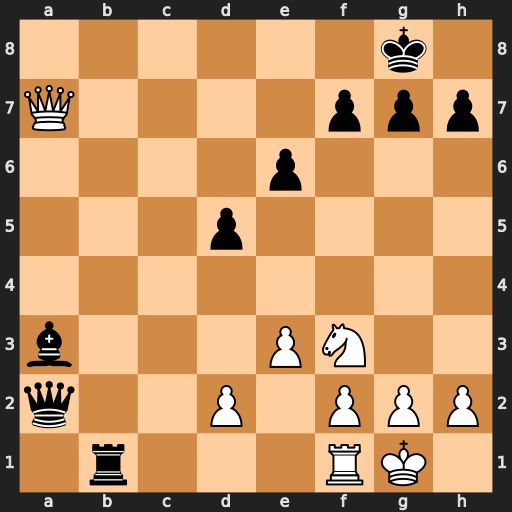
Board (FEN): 6k1/Q4ppp/4p3/3p4/8/b3PN2/q2P1PPP/1r3RK1
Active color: w
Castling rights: -
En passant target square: -
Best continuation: Qa8+ Rb8 Qxb8+